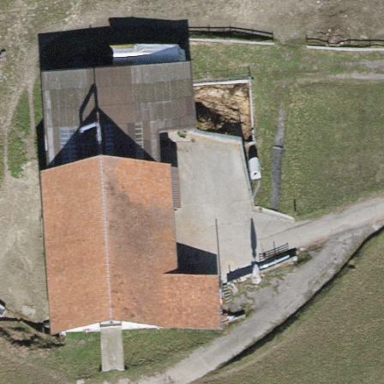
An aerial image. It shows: Farmyard area.